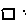
Label: square